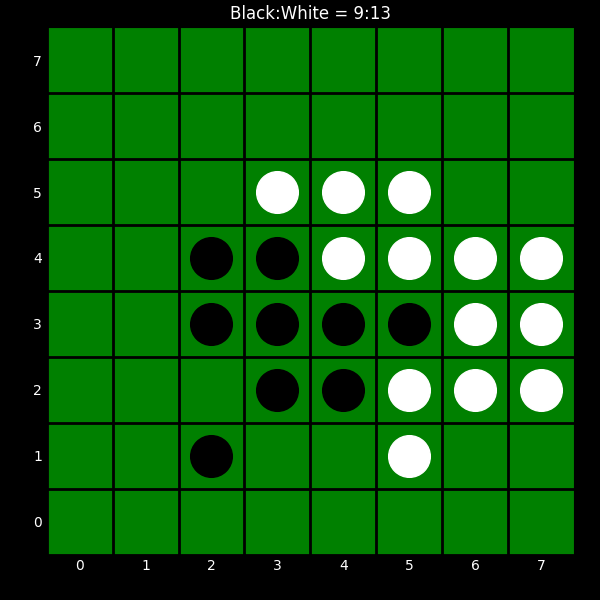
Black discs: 9
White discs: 13